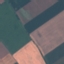
Land use / land cover: AnnualCrop